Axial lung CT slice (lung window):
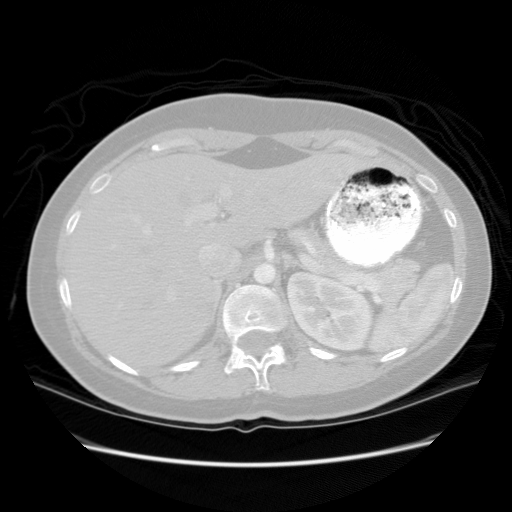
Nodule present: no